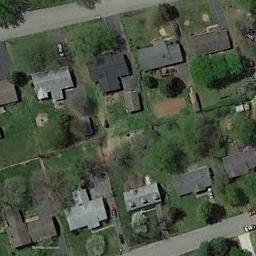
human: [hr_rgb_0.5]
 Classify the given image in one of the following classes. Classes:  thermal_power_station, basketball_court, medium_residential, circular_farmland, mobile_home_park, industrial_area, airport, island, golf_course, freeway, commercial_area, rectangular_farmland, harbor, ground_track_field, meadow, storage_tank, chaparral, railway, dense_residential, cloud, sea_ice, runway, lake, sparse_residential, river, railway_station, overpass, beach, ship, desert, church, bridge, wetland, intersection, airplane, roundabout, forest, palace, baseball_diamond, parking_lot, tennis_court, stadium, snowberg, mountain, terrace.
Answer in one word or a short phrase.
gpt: medium_residential